Field crop: maize
Growth stage: 2
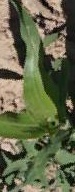
Species: maize